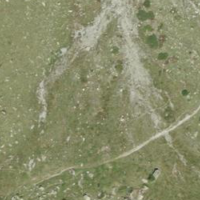
EUNIS habitat code: 23
Species observed at this site:
Alnus alnobetula